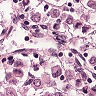
Metastatic tissue present: yes